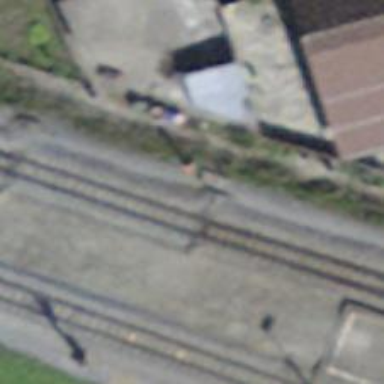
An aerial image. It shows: Narrow-gauge railway with 1 track. The tracks are electrified with contact line.